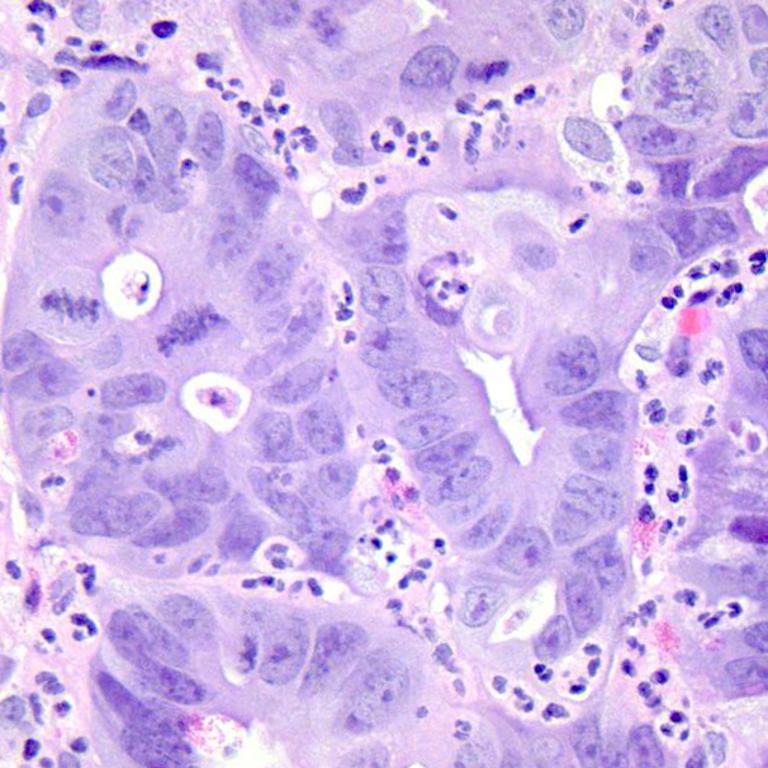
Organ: colon
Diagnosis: adenocarcinomas